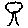
Label: tree